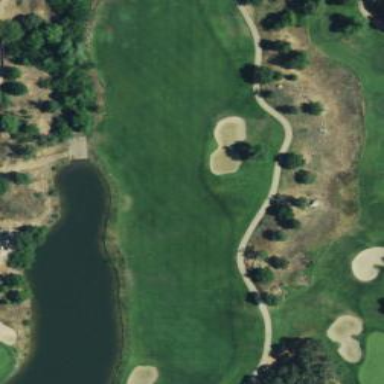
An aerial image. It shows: Grassy area designated as golf fairway.